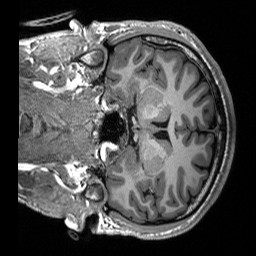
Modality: T1w
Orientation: coronal
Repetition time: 8 s
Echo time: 0.066 s